The picture encodes a bearing's raw vibration samples as pixel intensities in a 2-D grid. What is the most likely bearing condition (normal, inner_race, outer_race, ball)?
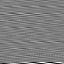
Answer: outer_race